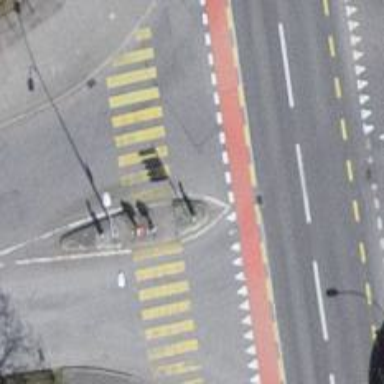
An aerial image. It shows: Road with "give way" sign.